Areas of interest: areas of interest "Campsite"
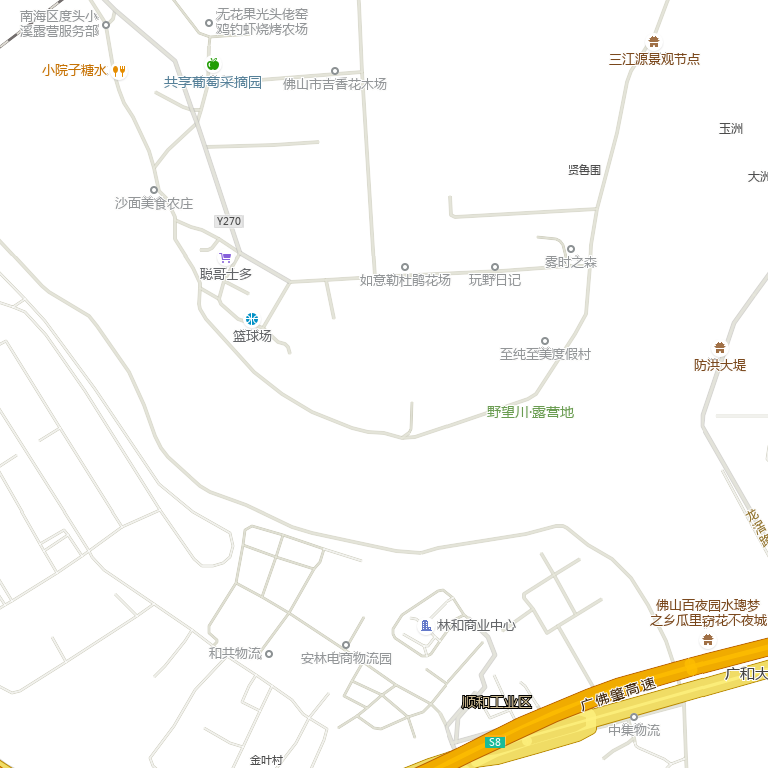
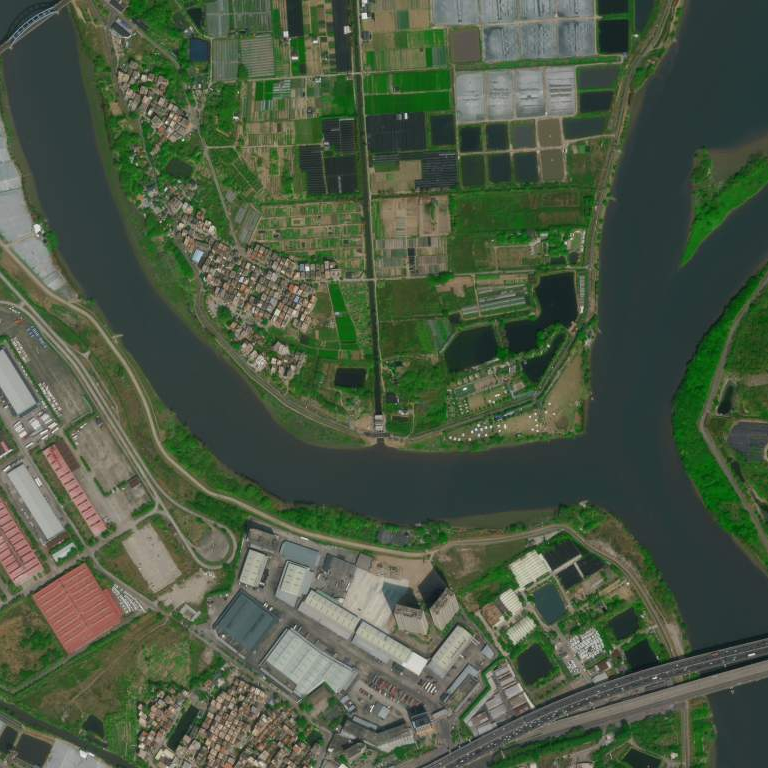